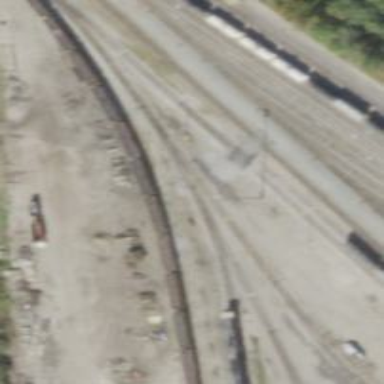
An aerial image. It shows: Railway yard in service.